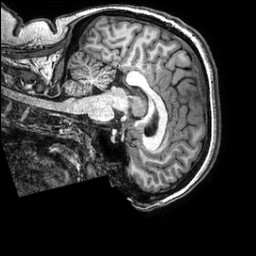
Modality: T1w
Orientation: sagittal
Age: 34
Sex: female
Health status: healthy